Interaction volume radius: 10 \u00c5
Interaction volume height: 10 \u00c5
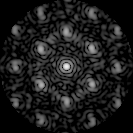
Disorder parameter: 0.4414